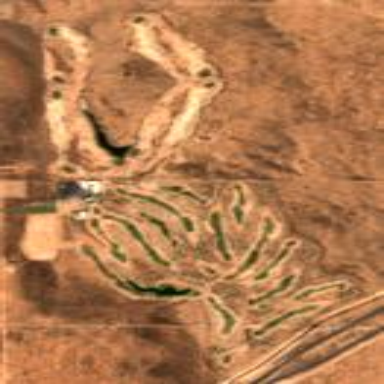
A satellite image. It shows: Golf course.